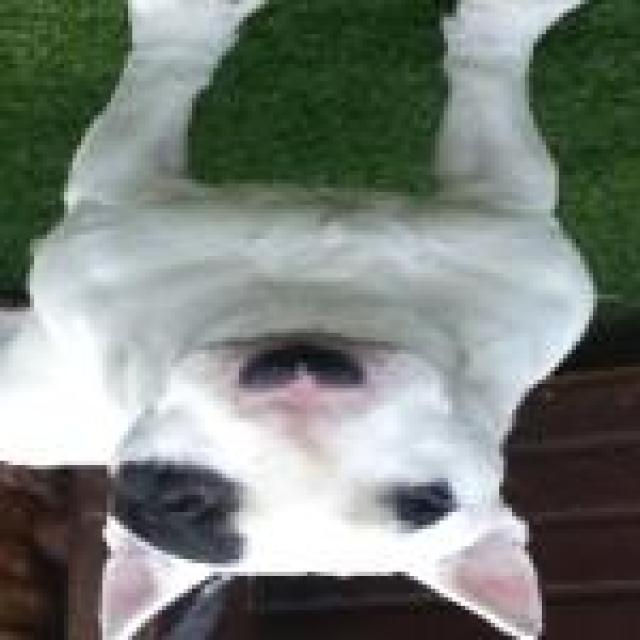
Healthy canine skin — no visible lesions, inflammation, or abnormalities. The skin and coat appear normal.